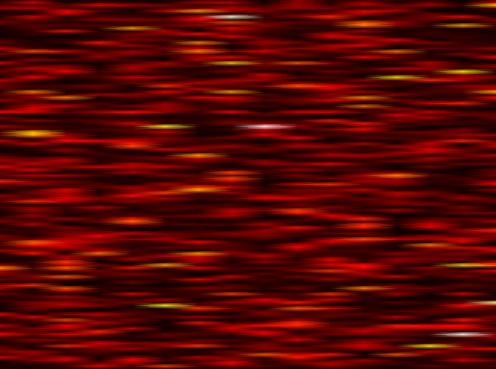
Label: FBMC